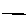
Label: line